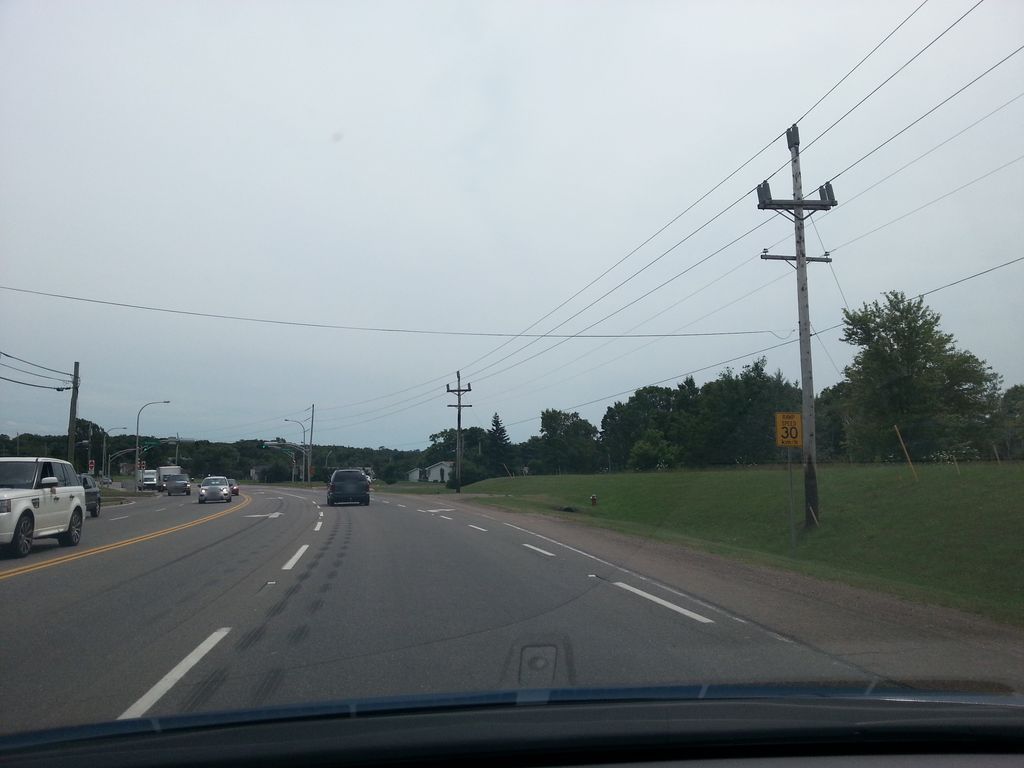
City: charlottetown